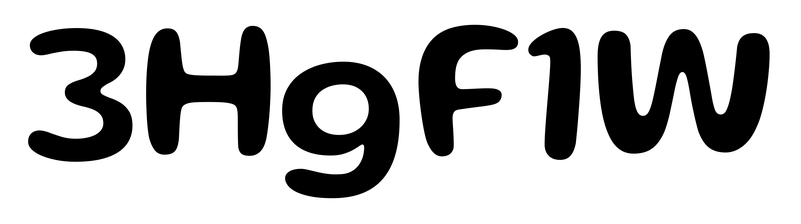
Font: Gluten_Medium